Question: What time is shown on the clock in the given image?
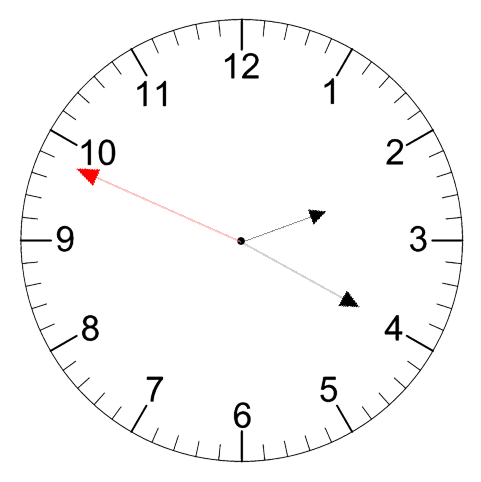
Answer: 02:19:49